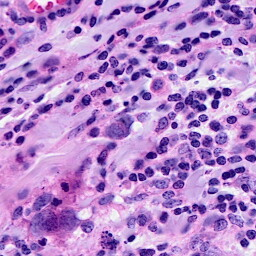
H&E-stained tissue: Breast